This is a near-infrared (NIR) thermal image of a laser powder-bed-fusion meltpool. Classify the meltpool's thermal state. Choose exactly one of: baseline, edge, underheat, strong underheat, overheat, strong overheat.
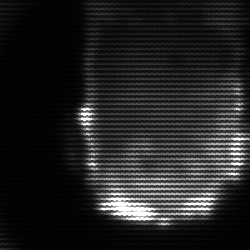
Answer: baseline